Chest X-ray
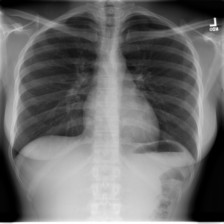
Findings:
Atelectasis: negative
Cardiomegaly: negative
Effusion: negative
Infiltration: negative
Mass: negative
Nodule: negative
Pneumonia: negative
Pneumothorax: negative
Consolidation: negative
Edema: negative
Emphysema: negative
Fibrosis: negative
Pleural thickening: negative
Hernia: negative